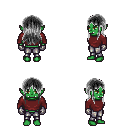
a pixel art fantasy rpg character, female body template, orc, green skin, maroon long-sleeve shirt, metal pants, gray unkempt hairstyle, metal gloves, four views (front, back, left, right), 2x2 character sprite sheet, small pixel art, hard edges, no anti-aliasing